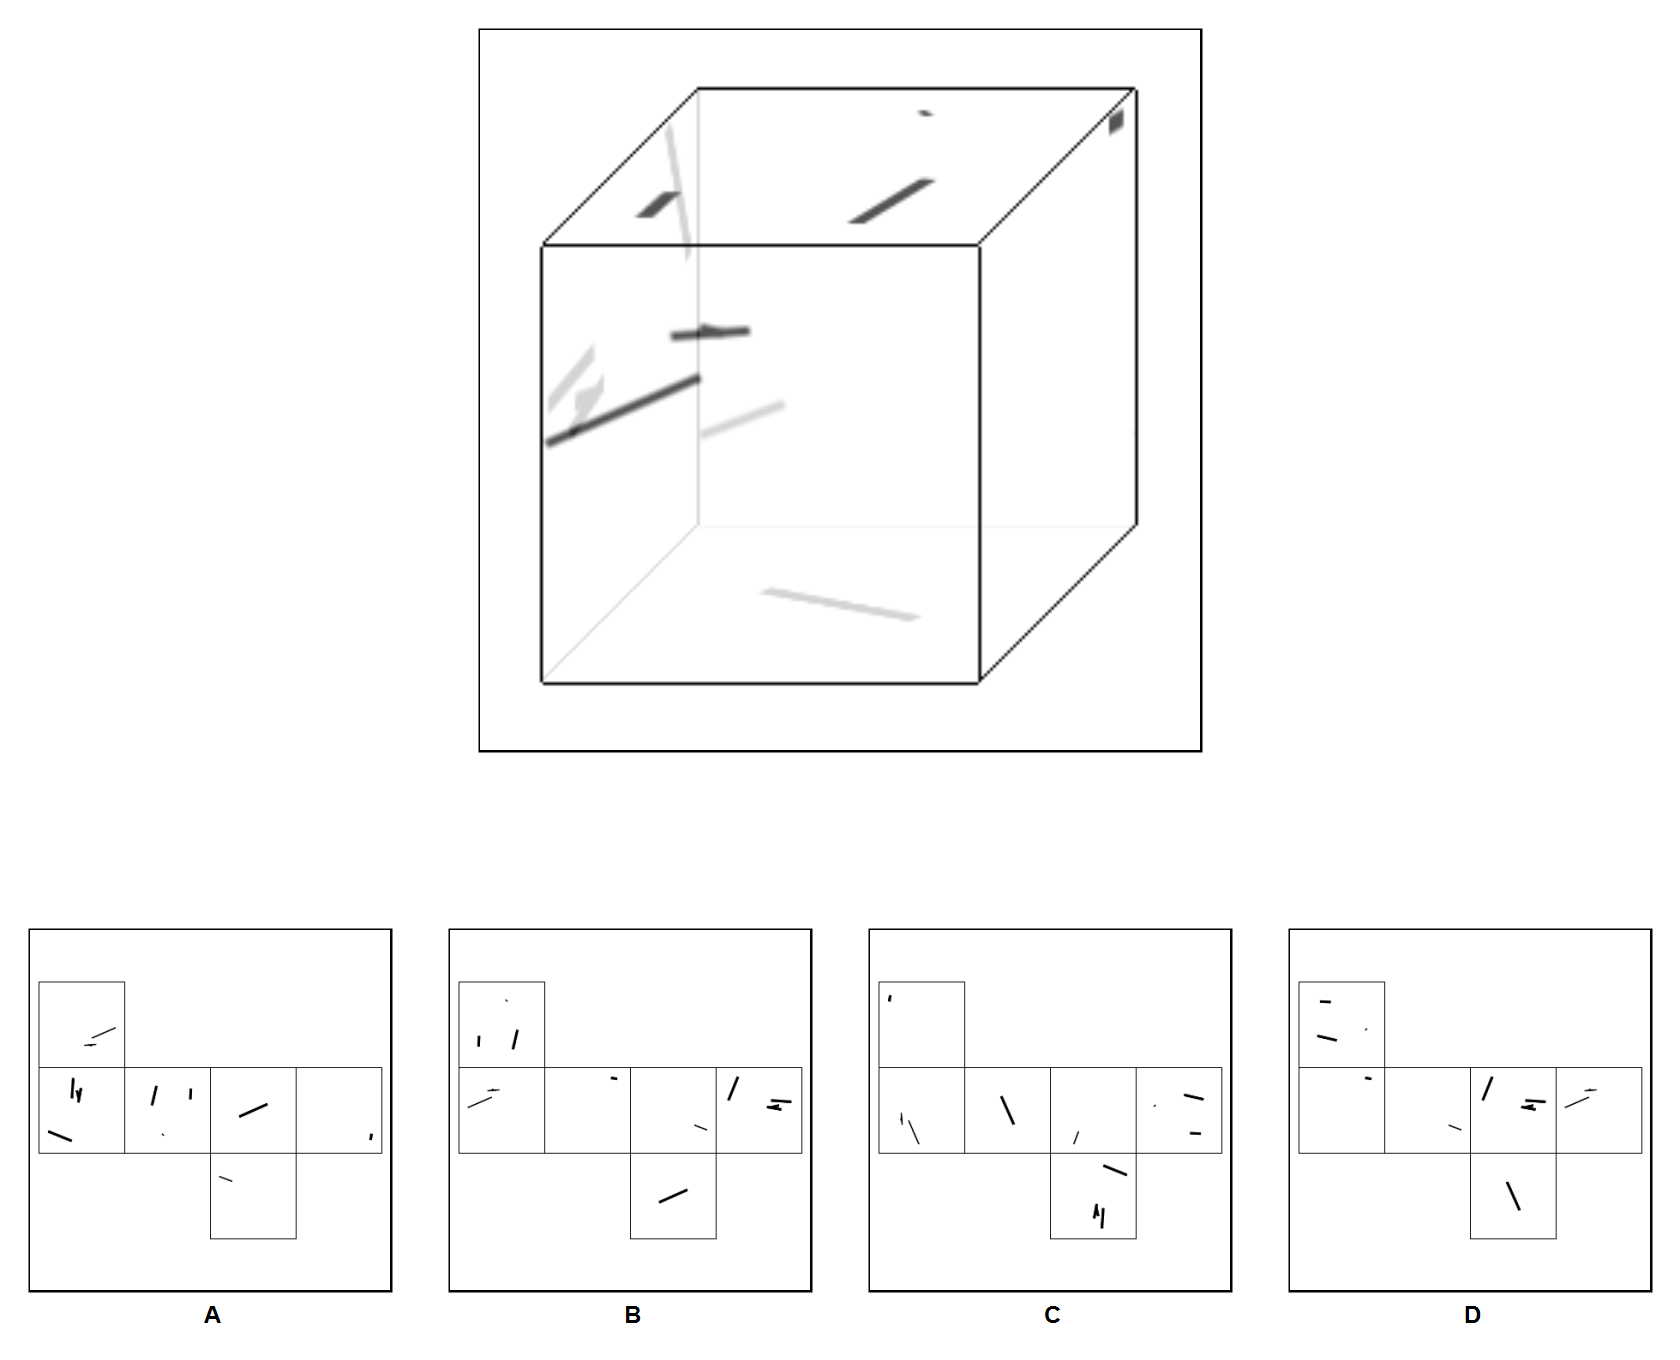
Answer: A